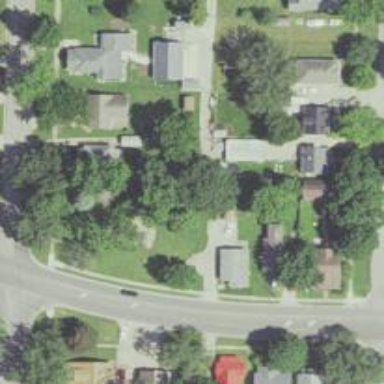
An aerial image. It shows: Alley classified as service road.